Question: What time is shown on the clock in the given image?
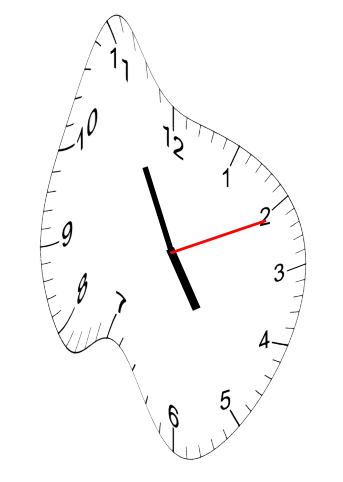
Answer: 04:55:11